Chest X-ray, PA view. Patient: 44 years old, sex F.
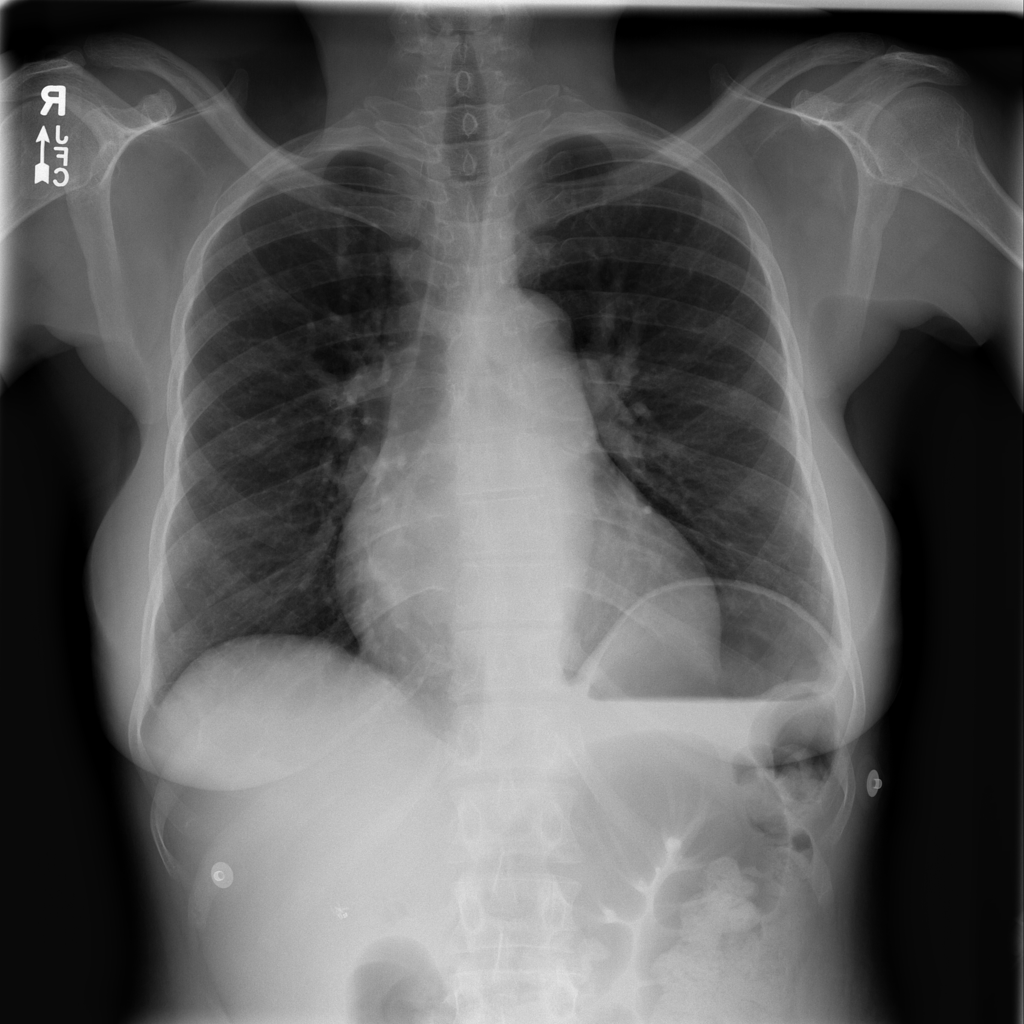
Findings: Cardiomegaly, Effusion